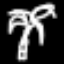
Label: palm tree